Question: I am creating a page with an input box at the top and rows of three squares underneath. It is a shopping list app and as you add items in the input box, it will create a new square.
I want to line up the left edge of square 1 with the left edge of the input box and the right edge of square 3 with the right edge of the input box and have the middle square centered in between.
Here is a mock-up:

What is the best way to do this?
I've tried display:inline-block for the squares, but I can't get the positioning correct so that the outermost squares line up with the edges of the input box and the middle one is centered. Giving the squares a left-margin of 5% and then removing the left margin from the first square seemed to get close, but it is off in Safari.
I also tried using floats, but I needed to rearrange the order of my list, so that it went: square 1, square 3, square 2. Square 1 was floated to the left and square 2 was floated to the right. This messed up the pink background color that I had assigned to every odd list item. It also required that I insert empty divs to clear the floats for each row.
What is the best solution to get the square edges lined up with the edges of in the input box and have the middle one be centered in between?
HTML:
'''
<div class="wrapper">
<form>
<input type="text" placeholder="I need to buy..." name="shopping_item" class="shopping_item">
</form>
<ul class="instructions">
<li>Double-click square to edit</li>
<li>|</li>
<li>Click and drag square to rearrange</li>
<li>|</li>
<li>Click on text to cross off</li>
<li>|</li>
<li>Hover and click "Delete" to delete</li>
</ul>
<section>
<h1 class="outline">Shopping List Items</h1>
<ul class="shopping_item_list">
<li>Flowers<span class="delete">Delete</span></li>
<li>A gift card for mom's birthday<span class="delete">Delete</span></li>
<li>A birthday card<span class="delete">Delete</span></li>
<li>Yogurt<span class="delete">Delete</span></li>
<li>Applesauce<span class="delete">Delete</span></li>
<li>Iced tea<span class="delete">Delete</span></li>
<li>Ice cream<span class="delete">Delete</span></li>
<li>Laundry detergent<span class="delete">Delete</span></li>
<li>Sandwich bags<span class="delete">Delete</span></li>
</ul>
</section>
</div><!--end wrapper-->
'''
CSS:
'''
.wrapper {
margin-left: 100px;
margin-right: 100px;
}
.lPadding {
padding-left: 100px;
}
.rPadding {
padding-right: 100px;
}
input[name="shopping_item"], input[name="shopping_item"]:focus {
margin-top: 50px;
width: 94.4%;
padding-left: 2.8%;
padding-right: 2.8%;
border: 1px solid #b7b7b7;
height: 91px;
border-radius: 5px;
box-shadow:none;
font-size: 24px;
}
.shopping_item_list li {
background-color: #6ea24a;
display:inline-block;
vertical-align:top;
width: 25%;
min-height: 150px;
padding-top: 67px;
padding-left:2.5%;
padding-right:2.5%;
padding-bottom: 25px;
margin-bottom: 50px;
margin-left: 5%;
color: #fff;
font-size: 30px;
text-align: center;
position: relative; /* To position Delete span */
}
.shopping_item_list li:nth-child(1), .shopping_item_list li:nth-child(4),
.shopping_item_list li:nth-child(7) {
margin-left:0;
}
.shopping_item_list li:nth-child(odd) {
background-color: #ec5084;
}
'''
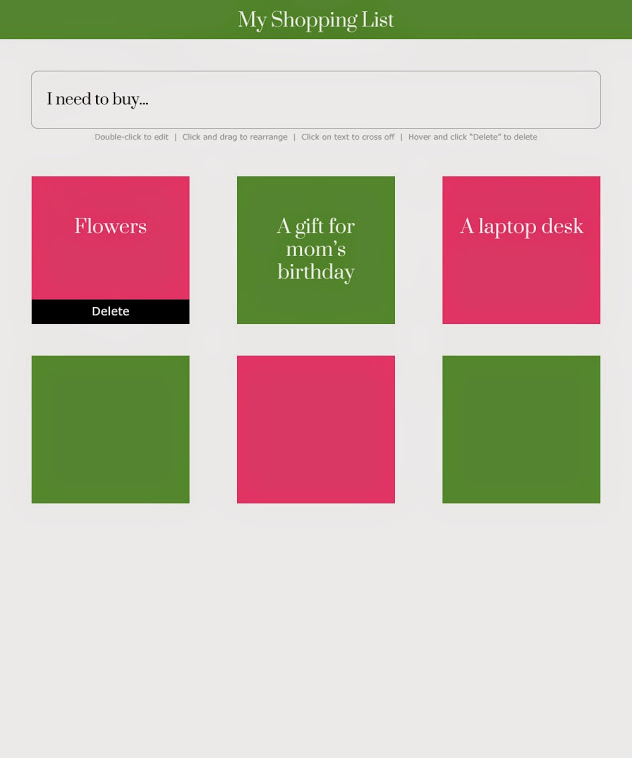
Answer: You can either use 'text-align' properties or 'flex' properties :
<URL>
'''
.shopping_item_list {
text-align:justify
}
.shopping_item_list:after {/*add an extra lineso last line of element is justified too*/
content:'';
width:100%;
display:inline-block;
}
'''
:<URL>
'''
.shopping_item_list {
display:flex;
flex-wrap:wrap;
justify-content:space-between;
}
'''
---